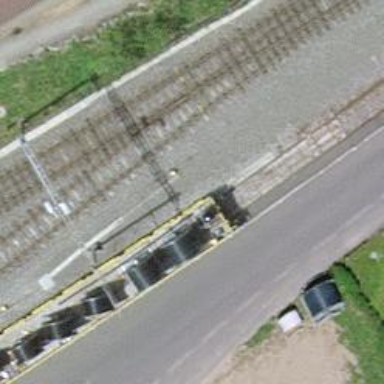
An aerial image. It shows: Railway siding with one electrified track and contact line for powering the train.